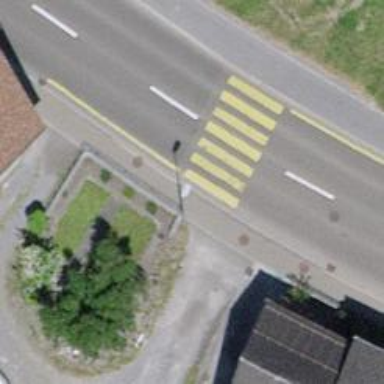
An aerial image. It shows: Uncontrolled zebra crossing.